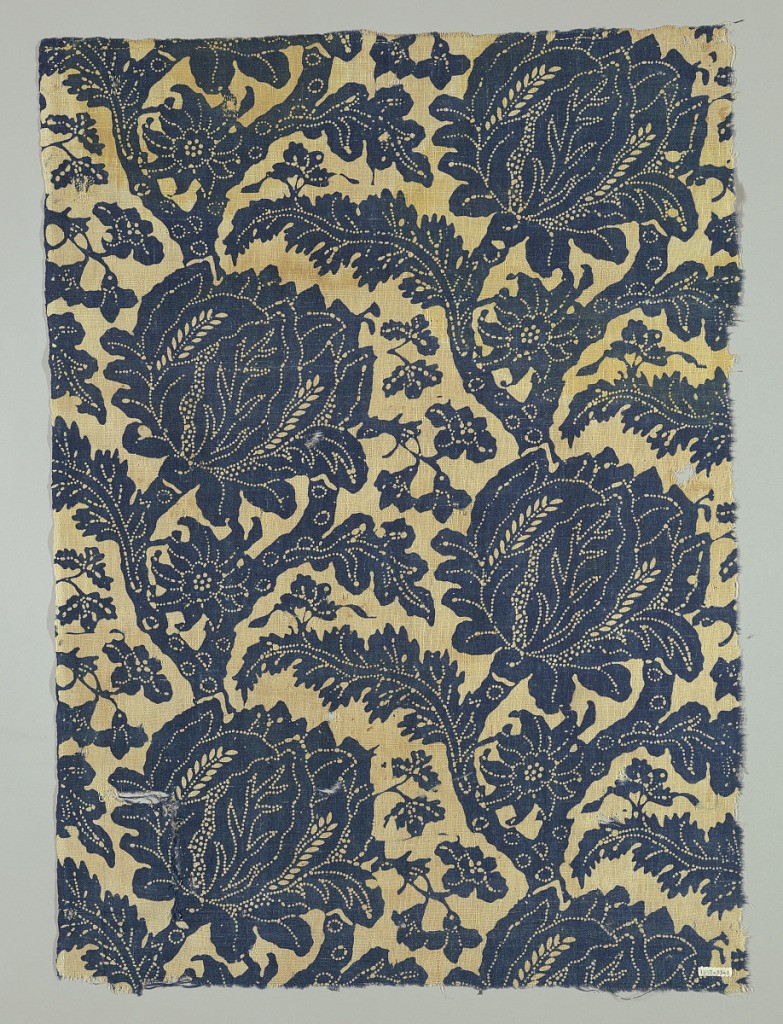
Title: Textile
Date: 1750–1800
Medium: cotton Technique: resist printed on plain weave
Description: Coarse cream-colored cotton printed in one shade of blue. Design shows heavy flower heads, a serrated pointed leaf; and other smaller flowers springing on short stems from branches. Design is much enhanced by lines of white dots, particularly in outlining leaves on larger flower head.